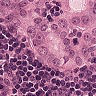
Metastatic tissue present: yes